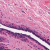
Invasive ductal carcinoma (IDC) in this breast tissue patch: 0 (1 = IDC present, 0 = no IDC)